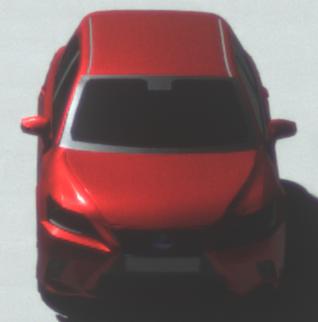
Make: Lexus
Model: CT 200h
Detailed model: CT (A10)
Model produced from: 2014/03
Model produced until: 2017/10
Doors: 5
Color: red
Road condition: dry road
Daytime: midday
Contrast: high contrast